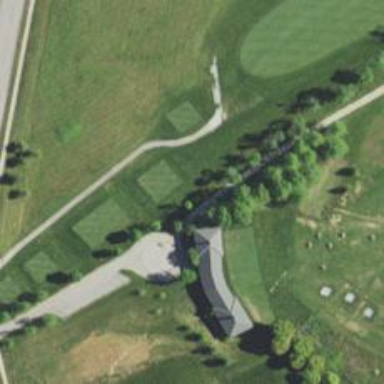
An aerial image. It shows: Path used for both walking and golf.